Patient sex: M
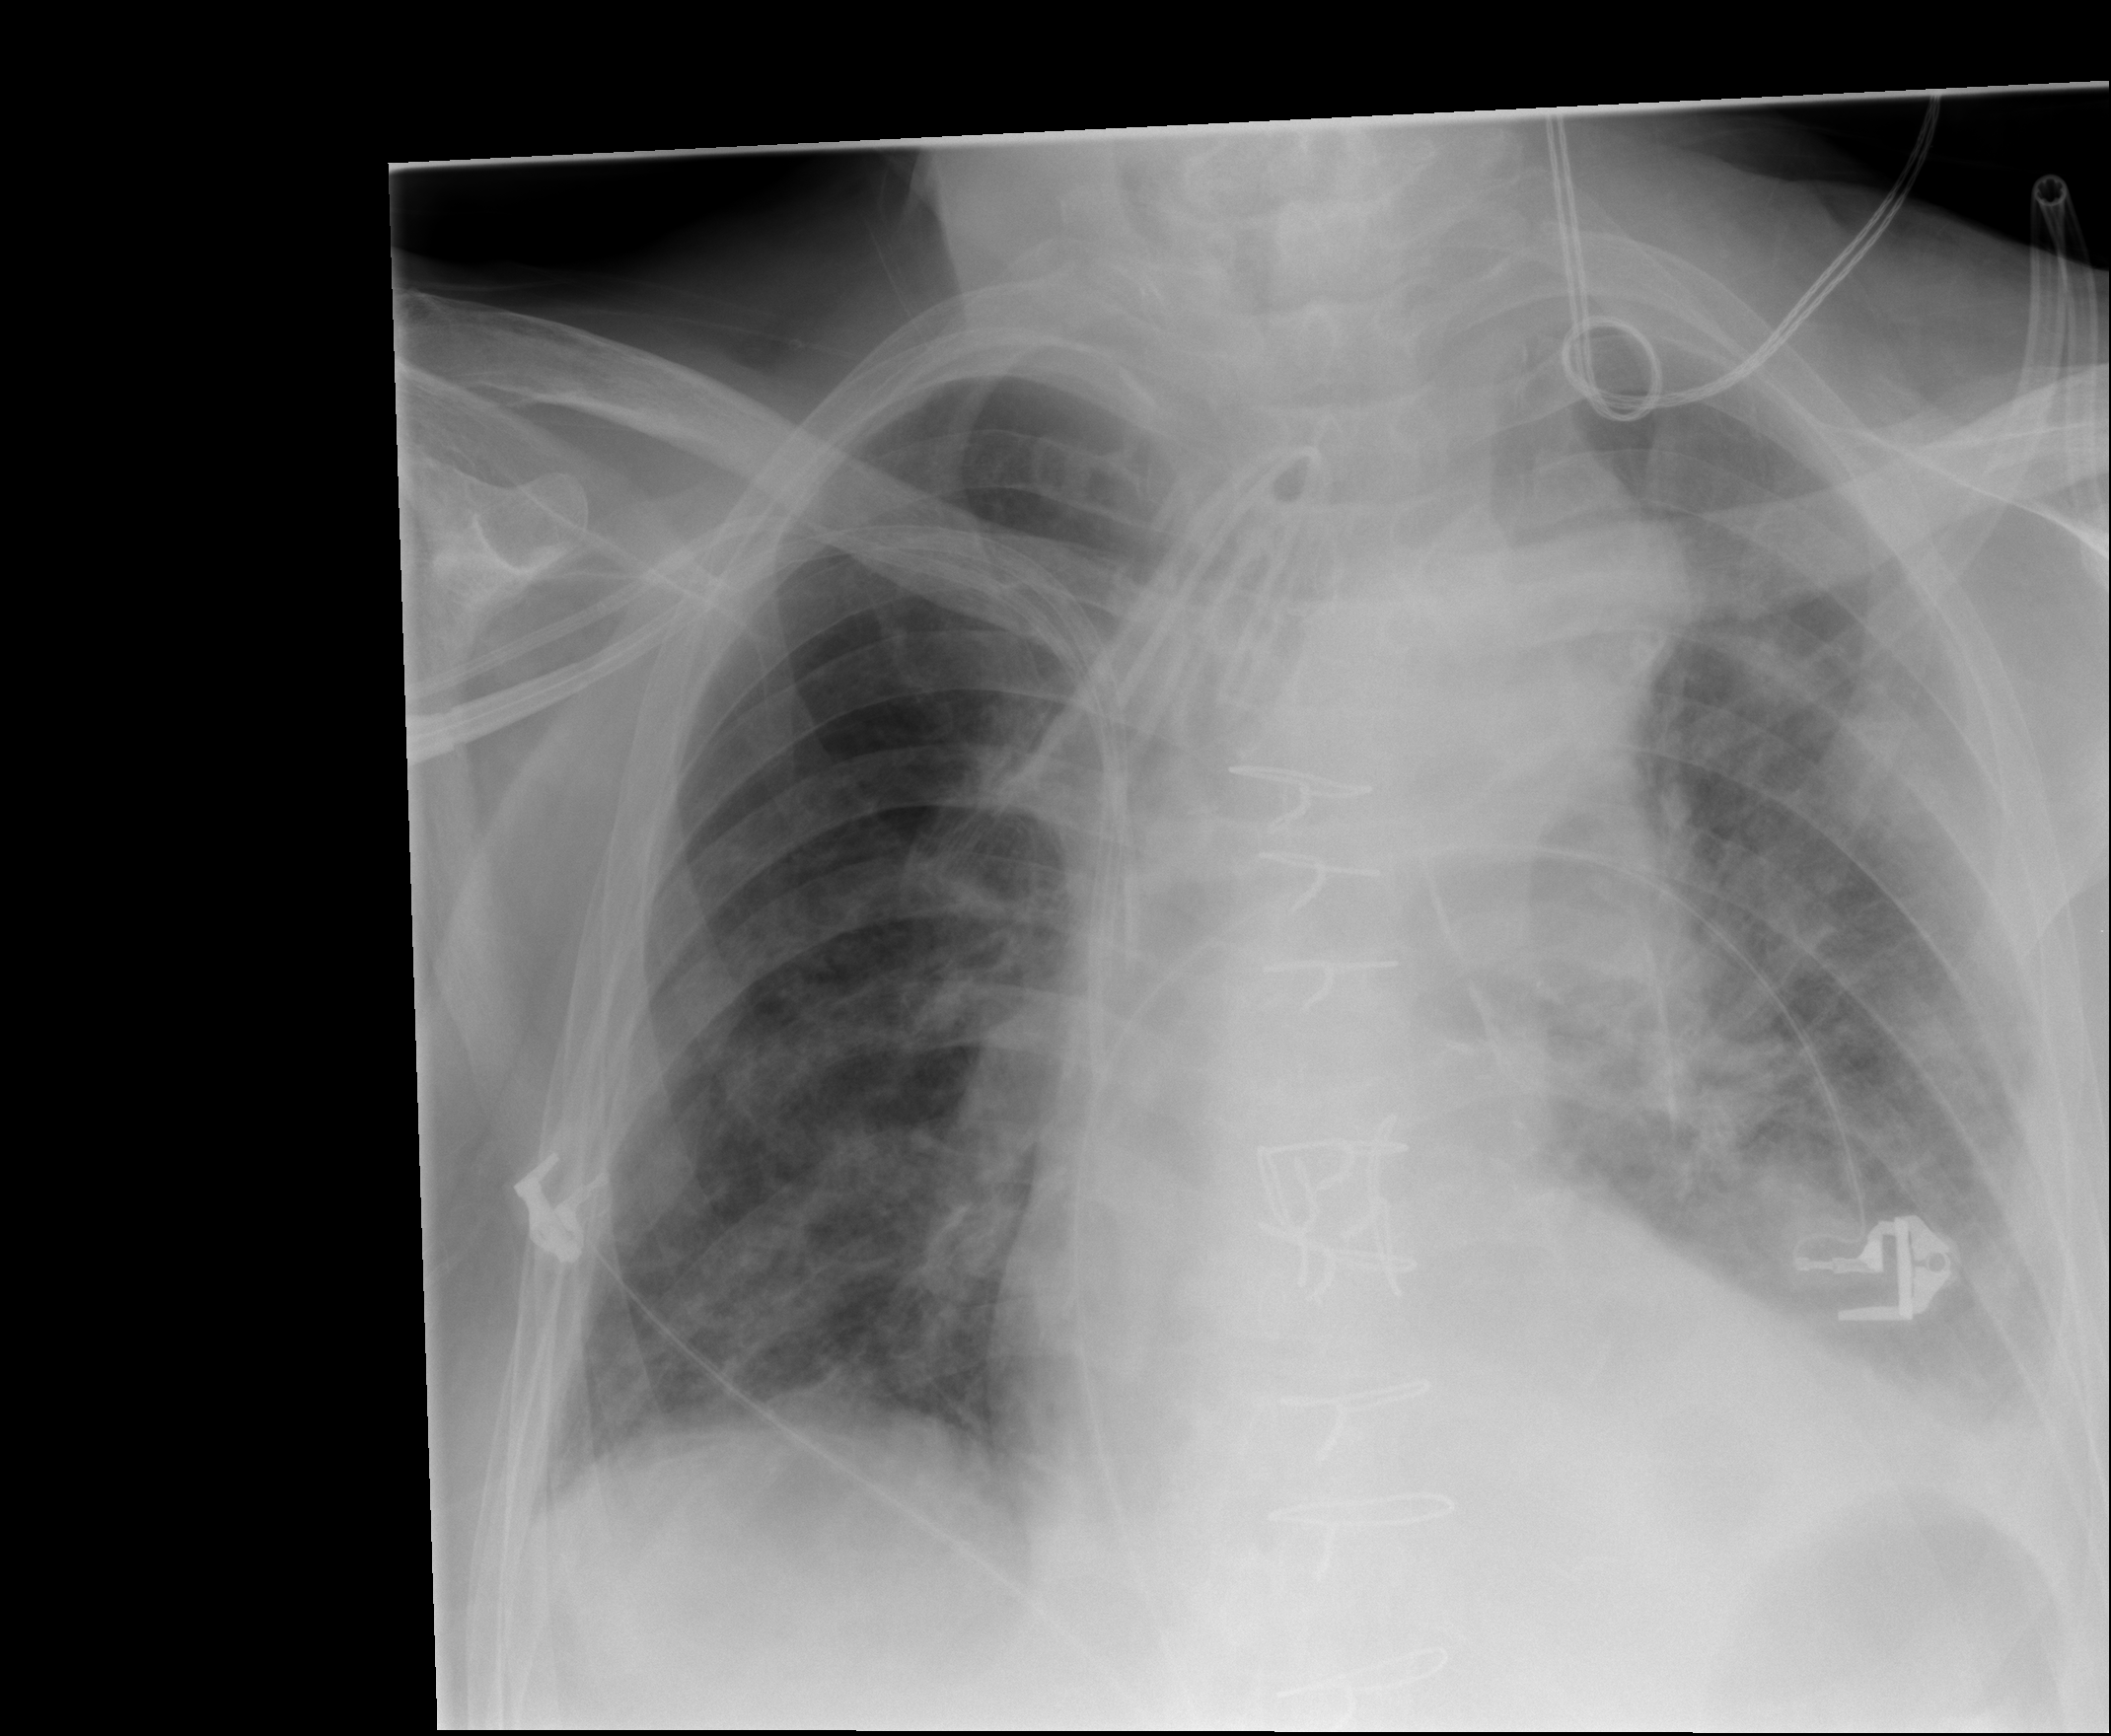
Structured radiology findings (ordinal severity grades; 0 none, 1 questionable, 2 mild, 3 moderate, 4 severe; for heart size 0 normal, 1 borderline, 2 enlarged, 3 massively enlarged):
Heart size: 2
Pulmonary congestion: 2
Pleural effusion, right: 2
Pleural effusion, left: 3
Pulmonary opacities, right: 2
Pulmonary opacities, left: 2
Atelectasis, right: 2
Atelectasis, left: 2